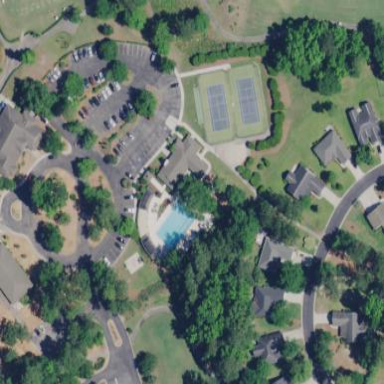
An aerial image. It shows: Swimming pool located in leisure land.